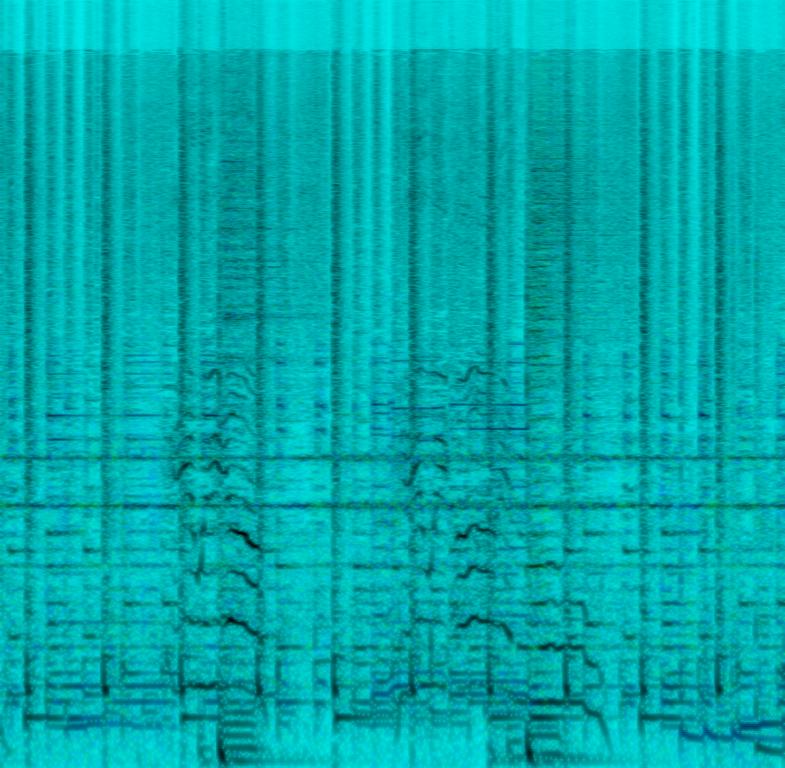
The low quality recording features a fruity male vocal singing over steel drums melody, electric guitar melody, brass stabs, punchy kick and snare hits, energetic crash cymbal, groovy bass, shimmering shakers and sustained organ keys chord. It sounds joyful, happy and exciting.